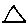
Label: triangle